Interaction volume radius: 5 \u00c5
Interaction volume height: 15 \u00c5
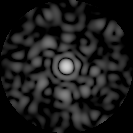
Disorder parameter: 0.8125